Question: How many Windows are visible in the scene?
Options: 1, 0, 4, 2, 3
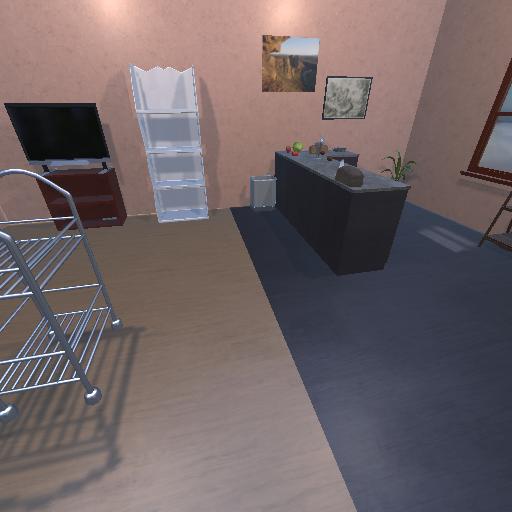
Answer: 1